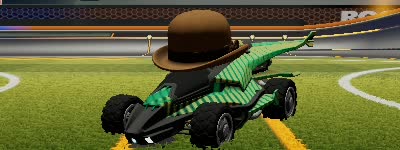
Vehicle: aftershock